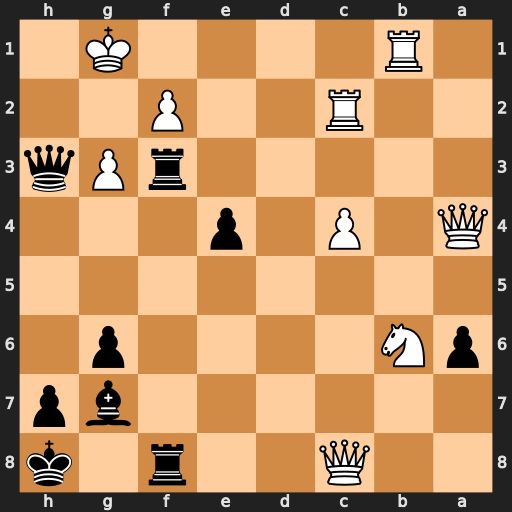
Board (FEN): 2Q2r1k/6bp/pN4p1/8/Q1P1p3/5rPq/2R2P2/1R4K1
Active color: b
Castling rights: -
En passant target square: -
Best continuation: Rxg3+ fxg3 Bd4+ Rf2 Bxf2#